Question: I've written and tested an app that runs perfectly on Win7 using the <URL>, but am having problems getting this to work on standard XP which a number of our clients use. I guess XP is missing some components that XP tablet edition would have - does anyone know where I can get these components - possibly a runtime distribution of XP Tablet PC SDK or something like that?
The occurs when trying to open the form with the ink related components on, the error is:

'''
Retrieving the COM class factory for component with CLSID
{43FB1553-AD74-4EE8-88E4-3E6DAAC915DB} failed due to the following error:
80040154.
Error Stack Trace: at Microsoft.Ink.InkCollector..ctor()
at Microsoft.Ink.InkCollector..ctor(IntPtr handle)
at autoVHC.Uc_SquashedFrog.Init()
at autoVHC.frmCheckList..ctor(VHCTOManager VHCTO, TemplateTree t) Error
Message: Microsoft.Ink Error to string:
System.Runtime.InteropServices.COMException (0x80040154): Retrieving the COM
class factory for component with CLSID
{43FB1553-AD74-4EE8-88E4-3E6DAAC915DB} failed due to the following error:
80040154.
at Microsoft.Ink.InkCollector..ctor()
at Microsoft.Ink.InkCollector..ctor(IntPtr handle)
at autoVHC.Uc_SquashedFrog.Init()
at autoVHC.frmCheckList..ctor(VHCTOManager VHCTO, TemplateTree t)
'''
Microsoft.Ink has proven to be a headache, none of the tools in visual studio work for it (which is ok by me as I only used the ink collector) - and even that seems to have some weird quirks to it :( - like random null ref exceptions that don't really cause a problem. go figure.
Note: we must use this SDK as our clients use .Net2 and won't upgrade.
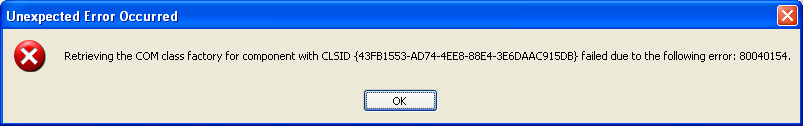
Answer: I found <URL> which may help - basically you need to include the 'Mstpcrt.msm' merge module from '<PROGRAM FILES>\Microsoft Tablet PC Platform SDK\msm' and include it in your set-up project.